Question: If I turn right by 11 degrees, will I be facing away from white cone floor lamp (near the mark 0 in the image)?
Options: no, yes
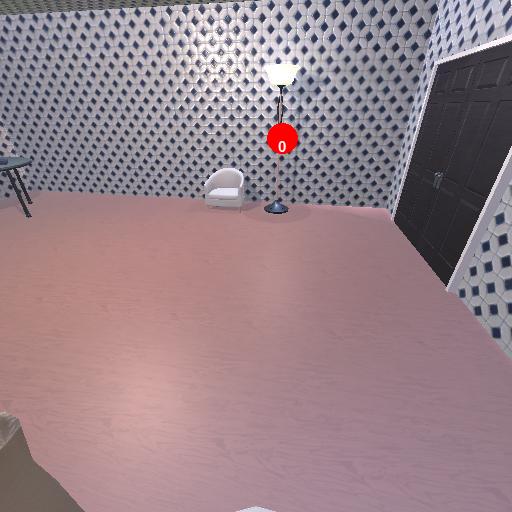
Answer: no